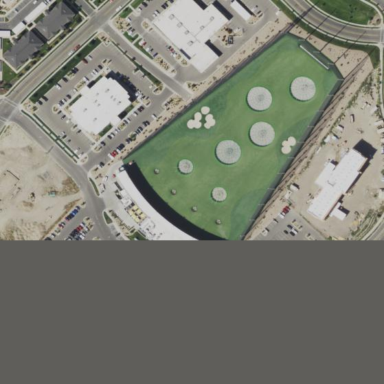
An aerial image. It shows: Sports center dedicated to golf on leisure land.